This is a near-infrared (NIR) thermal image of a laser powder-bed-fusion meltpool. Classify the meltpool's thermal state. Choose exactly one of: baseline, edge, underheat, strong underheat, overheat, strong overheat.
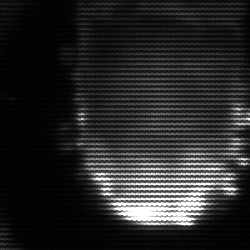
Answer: baseline